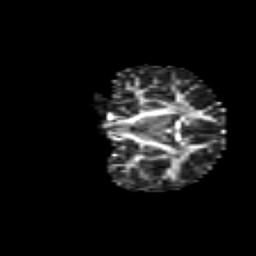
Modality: FA
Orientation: coronal
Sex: female
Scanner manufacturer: siemens
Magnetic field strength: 3 T
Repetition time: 5 s
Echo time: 0.071 s